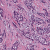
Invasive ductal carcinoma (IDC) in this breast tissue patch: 1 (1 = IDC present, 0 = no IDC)